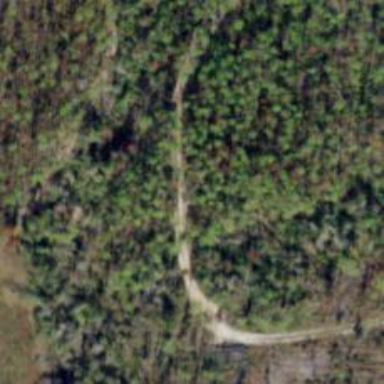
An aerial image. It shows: Path.